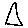
Label: triangle